Question: I am creating a Datatable in jquery. I have an array of strings which contain the titles for the headers. I want to add these titles to the datatable. How can I do this?
Here is my code:-
html code:-
'''
<table border="1" id="mDataTable" class="display" cellspacing="1" cellpadding="1" width="100%">
<thead>
<tr>
</tr>
</thead>
<tbody>
</tbody>
</table>
'''
jquery code:-
'''
var columnArray = jsonArray[1];
var titleArray = [];
for (var j = 0; j < columnArray.length; j++) {
var parsedJson = $.parseJSON(JSON.stringify(columnArray[j]))
var mTitles = parsedJson["name"];
titleArray.push(mTitles);
}
$('#mDataTable').DataTable({
"columns": titleArray
});
'''
the 'titleArray = ["America", "India", "China", "Japan"]'
the
'''
jquery[1] = "Columns":[{"name":"ID","field":"id"},{"name":"America","field":"america"},{"name":"India","field":"india"},{"name":"China","field":"china"},{"name":"Japan","field":"japan"}],
'''
Doing the above I get the error
'''
Uncaught TypeError: Cannot use 'in' operator to search for '10' in America
'''
With CerilBoss's answer I get a table like this

I am new to jquery and would appreciate any help.
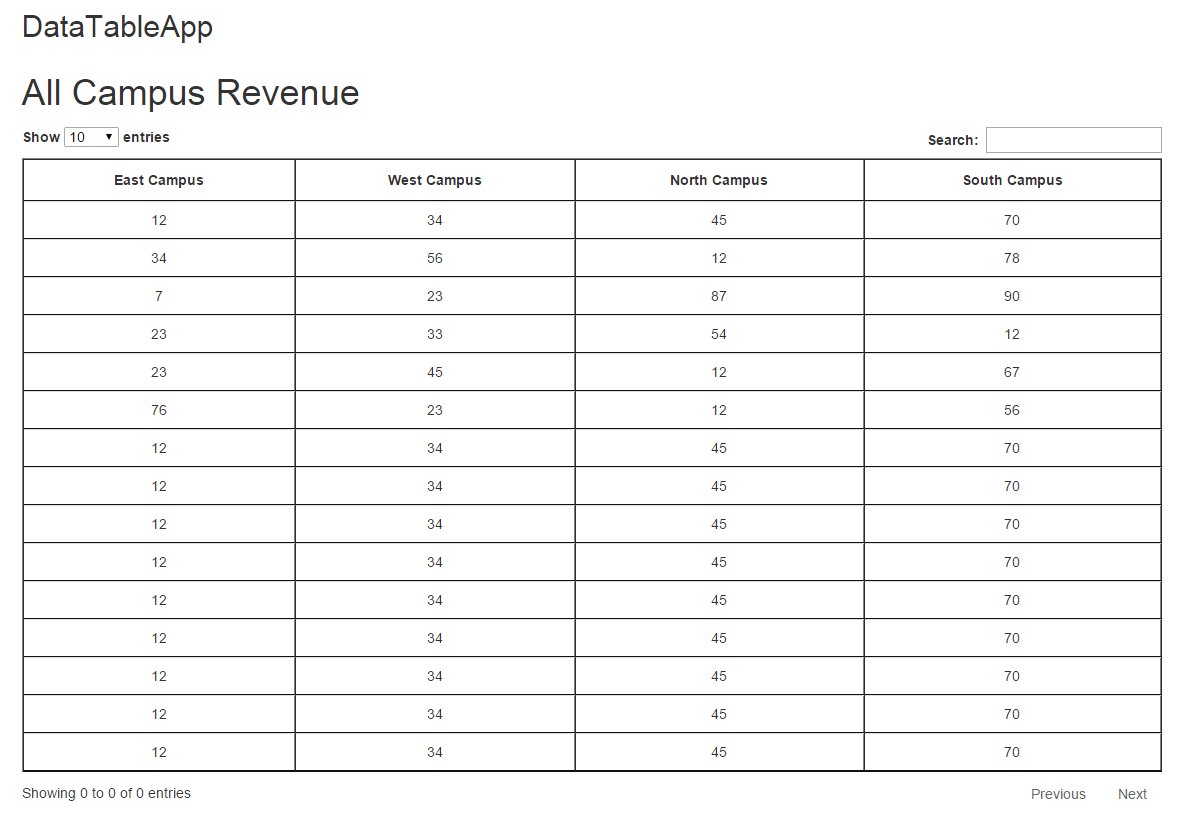
Answer: append the header data before initializing the 'dataTable'
<URL>
'''
var jsonArray = {"Columns":[{"name":"ID","field":"id"},{"name":"America","field":"america"},{"name":"India","field":"india"},{"name":"China","field":"china"},{"name":"Japan","field":"japan"}]};
var columnArray = jsonArray['Columns'];
var titleArray = [];
$('table thead tr').empty();
for (var j = 0; j < columnArray.length; j++) {
var parsedJson = $.parseJSON(JSON.stringify(columnArray[j]))
var mTitles = parsedJson["name"];
$('table thead tr').append("<th>"+ mTitles +"</th>");
};
$('table').DataTable();
'''
<URL>
'''
var jsonArray = {"Columns":[{"name":"ID","field":"id"},{"name":"America","field":"america"},{"name":"India","field":"india"},{"name":"China","field":"china"},{"name":"Japan","field":"japan"}]};
var columnArray = jsonArray['Columns'];
var titleArray = [];
for (var j = 0; j < columnArray.length; j++) {
var temp = {};
temp['title'] = columnArray[j]["name"];
titleArray.push(temp);
};
$('table').DataTable({ "columns": titleArray});
'''
Check this latest <URL>